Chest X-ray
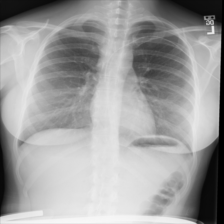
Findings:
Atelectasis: negative
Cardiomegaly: negative
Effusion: negative
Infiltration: negative
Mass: negative
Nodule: negative
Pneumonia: negative
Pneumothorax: negative
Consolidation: negative
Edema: negative
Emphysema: negative
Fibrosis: negative
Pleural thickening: negative
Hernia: negative